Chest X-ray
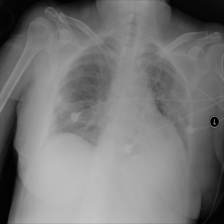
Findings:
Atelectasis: negative
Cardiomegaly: negative
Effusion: negative
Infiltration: positive
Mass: negative
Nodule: negative
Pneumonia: negative
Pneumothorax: negative
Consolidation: negative
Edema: negative
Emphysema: negative
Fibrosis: negative
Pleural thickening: negative
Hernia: negative